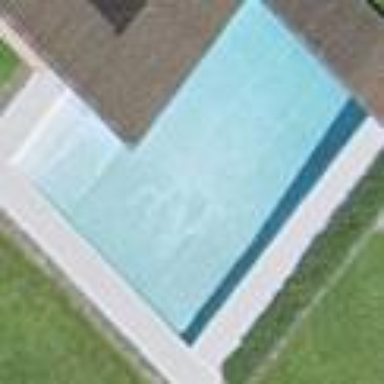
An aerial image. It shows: Swimming pool located in leisure land.